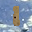
Label: 1